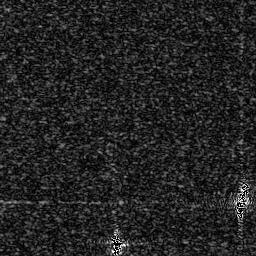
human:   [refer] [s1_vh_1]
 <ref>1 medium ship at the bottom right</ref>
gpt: <box>[[91, 70, 97, 83, 0]]</box>